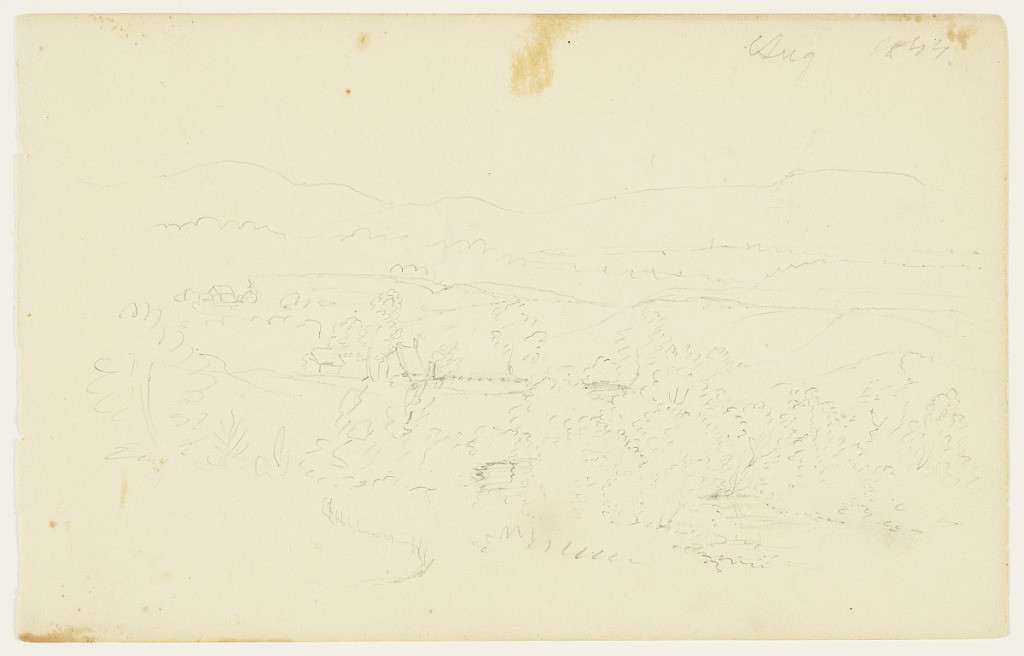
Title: Catskill Creek, Catskill, New York
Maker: Frederic Edwin Church, American, 1826–1900
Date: August 1844
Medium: Graphite on white wove paper; verso: graphite
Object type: Drawing
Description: Landscape sketch showing a view overlooking Catskill Creek and its environs in the town of Catskill, New York. In the foreground at right, the river curves around wooded banks and is increasingly obscured by trees and terrain as it winds into the landscape. In the middle distance at center left, two structures in a fenced-in pasture are showing along the creek's wooded left bank. Beyond, rolling terrain extends into the background, where the outline of the Catskill Escarpment forms the horizon.

Verso: Incomplete figure sketch of an individual facing the viewer. Only their hair, part of their face, and left shoulder are rendered.